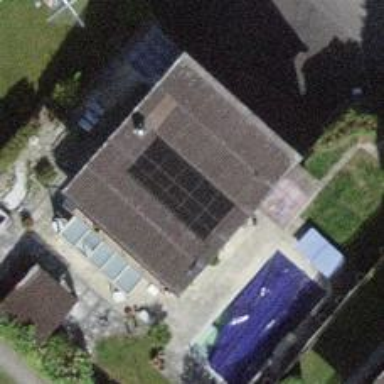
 consisting of solar photovoltaic panels."